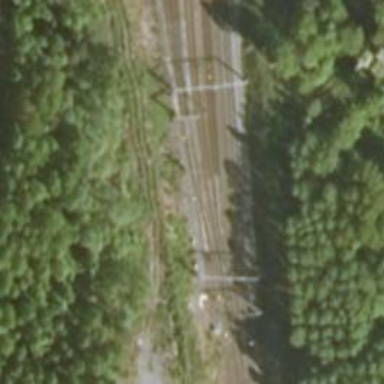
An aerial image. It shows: Rail siding with electrified contact lines for trains.